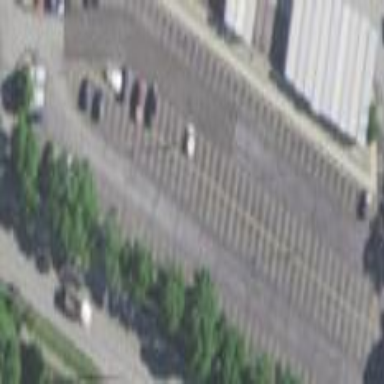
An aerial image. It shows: Parking aisle designated as service road.